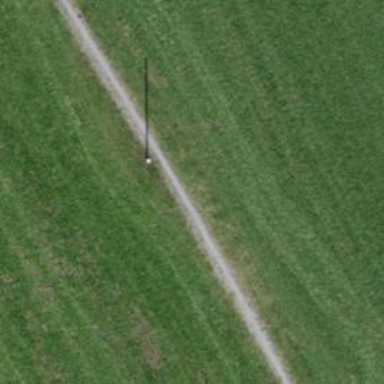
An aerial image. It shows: Compacted path.